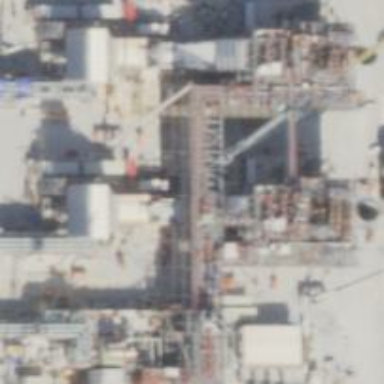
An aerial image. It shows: Combined cycle gas generator.